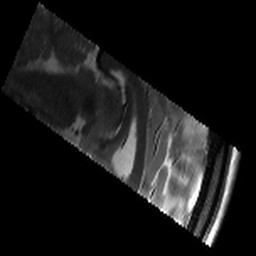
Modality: T2w
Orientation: sagittal
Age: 22
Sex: female
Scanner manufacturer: siemens
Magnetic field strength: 3 T
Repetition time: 8.02 s
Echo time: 0.08 s